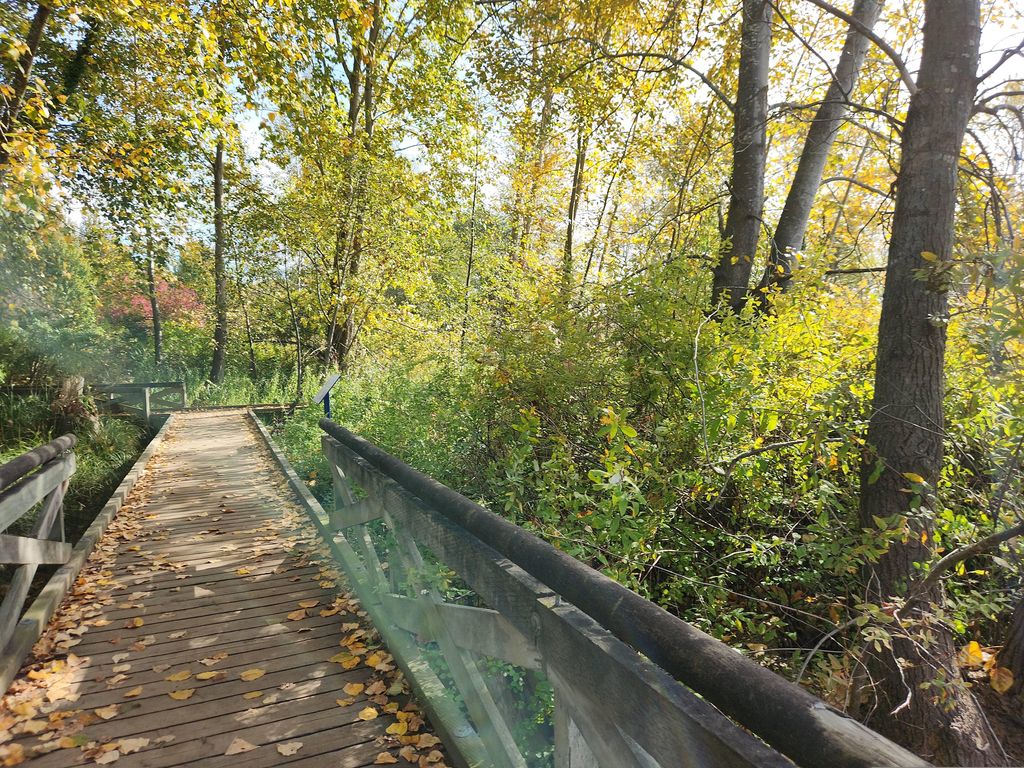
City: vancouver